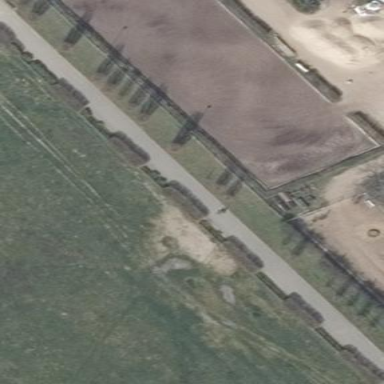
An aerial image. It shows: Equestrian pitch for leisure land activities.